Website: walmart
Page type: payment
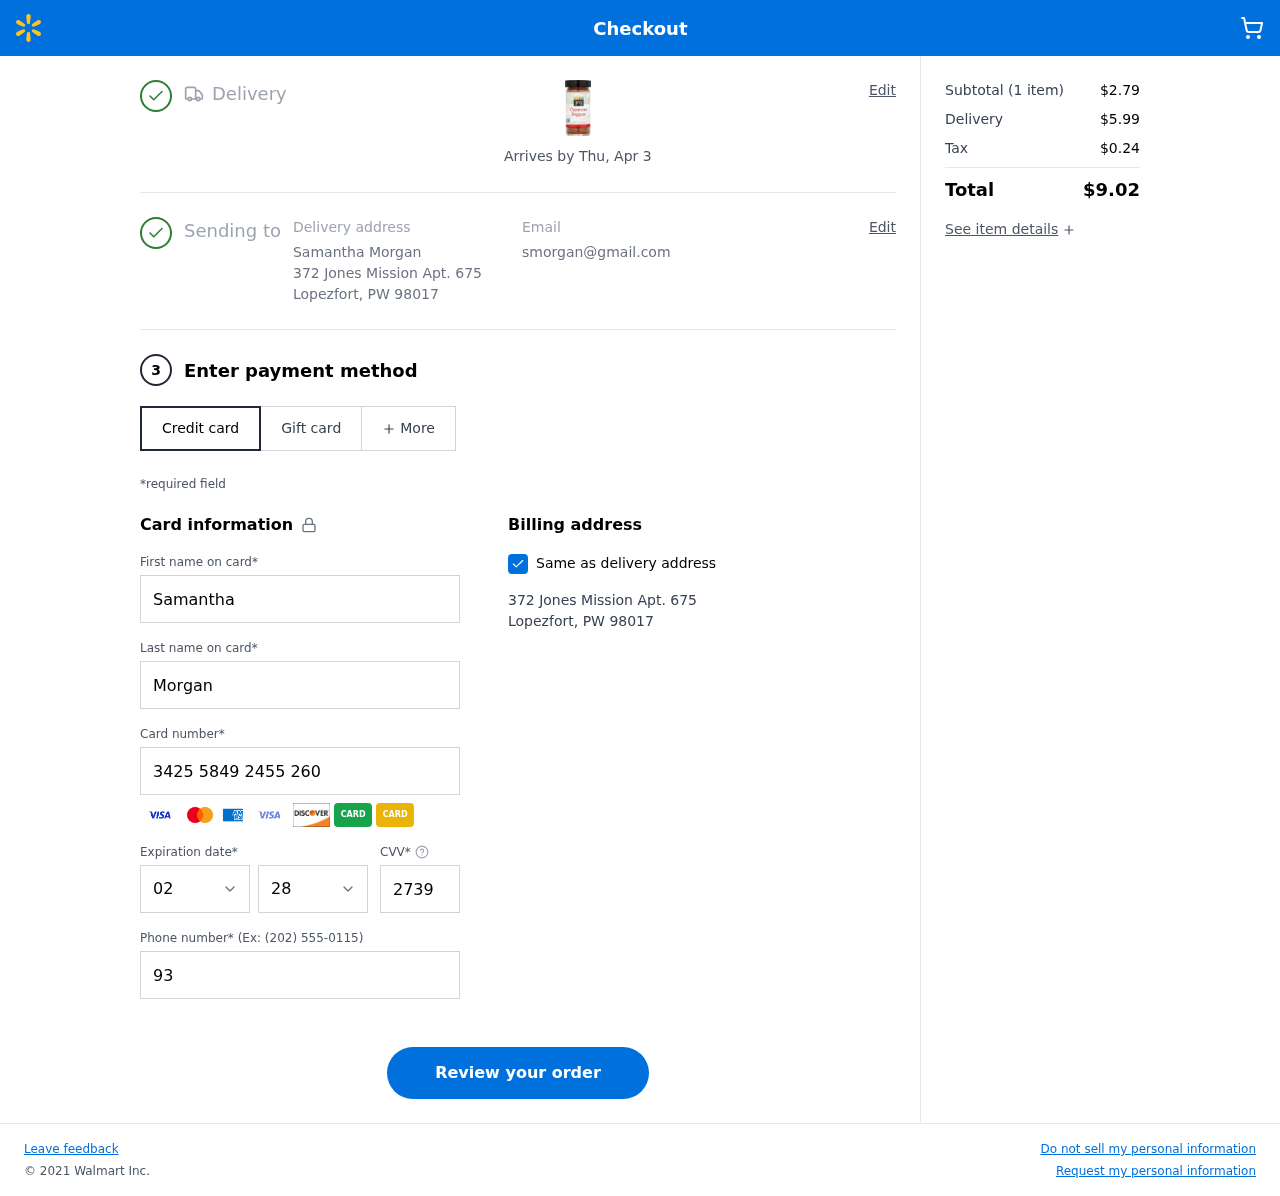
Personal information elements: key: PII_CARD_CVV
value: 2739
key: PII_CARD_EXPIRY_MONTH
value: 02
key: PII_CARD_EXPIRY_YEAR
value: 28
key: PII_CARD_NUMBER
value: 3425 5849 2455 260
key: PII_CITY
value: Lopezfort
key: PII_EMAIL
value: smorgan@gmail.com
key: PII_FIRSTNAME
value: Samantha
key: PII_FULLNAME
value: Samantha Morgan
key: PII_LASTNAME
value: Morgan
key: PII_PHONE
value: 9385475022
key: PII_POSTCODE
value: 98017
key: PII_STATE_ABBR
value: PW
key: PII_STREET
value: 372 Jones Mission Apt. 675
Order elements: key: ORDER_DELIVERY_DATE
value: Arrives by Thu, Apr 3
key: ORDER_NUM_ITEMS
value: (1 item)
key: ORDER_SUBTOTAL
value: $2.79
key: ORDER_SHIPPING_COST
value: $5.99
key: ORDER_TAX
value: $0.24
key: ORDER_TOTAL
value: $9.02